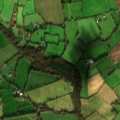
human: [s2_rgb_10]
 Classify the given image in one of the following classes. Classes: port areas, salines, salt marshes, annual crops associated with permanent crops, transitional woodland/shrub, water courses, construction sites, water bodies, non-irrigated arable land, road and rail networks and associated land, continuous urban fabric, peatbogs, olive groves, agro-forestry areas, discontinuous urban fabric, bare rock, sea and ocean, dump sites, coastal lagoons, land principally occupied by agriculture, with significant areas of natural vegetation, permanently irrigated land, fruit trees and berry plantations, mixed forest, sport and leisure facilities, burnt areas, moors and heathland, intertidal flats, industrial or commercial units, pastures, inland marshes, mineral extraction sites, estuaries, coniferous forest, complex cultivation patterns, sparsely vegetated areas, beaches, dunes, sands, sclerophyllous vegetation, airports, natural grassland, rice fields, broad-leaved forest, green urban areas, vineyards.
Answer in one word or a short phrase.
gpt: non-irrigated arable land, pastures